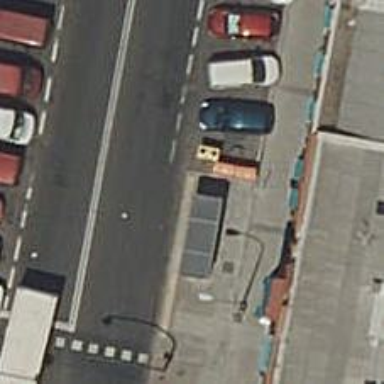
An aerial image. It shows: Bus stop with platform for public transport.